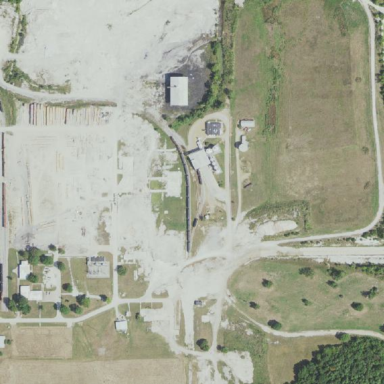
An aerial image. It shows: Brownfield site.